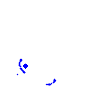
Particle: pion